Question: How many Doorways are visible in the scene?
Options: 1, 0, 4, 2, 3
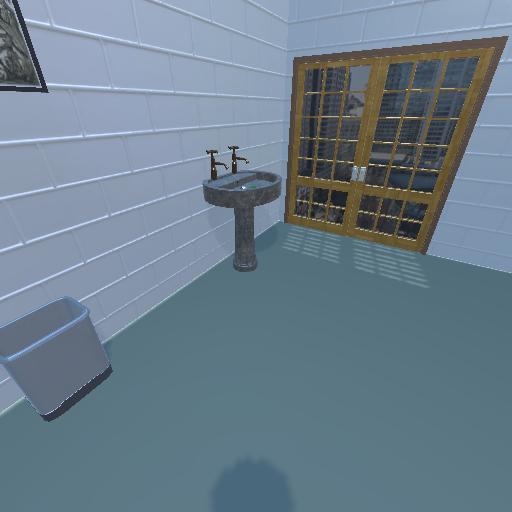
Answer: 1